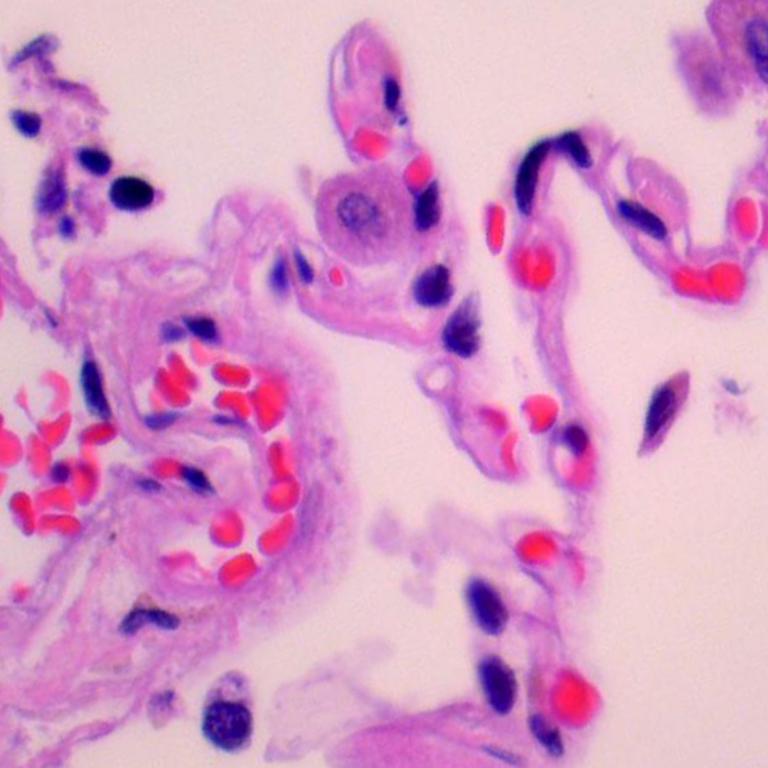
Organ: lung
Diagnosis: benign